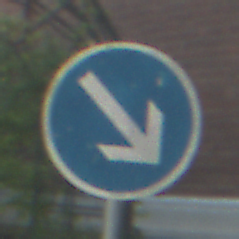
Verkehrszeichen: VorgeschriebeneVorbeifahrtRechts
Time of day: Midday
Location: Outdoor (Suburban)
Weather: Clear
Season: NotSpecified
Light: Natural